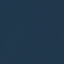
Label: SeaLake